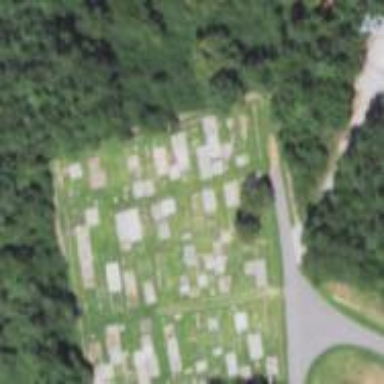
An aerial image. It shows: Cemetery.